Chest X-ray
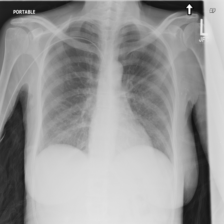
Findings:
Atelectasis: negative
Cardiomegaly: negative
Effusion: negative
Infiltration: negative
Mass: negative
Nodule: negative
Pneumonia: negative
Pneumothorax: negative
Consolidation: negative
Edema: negative
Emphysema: negative
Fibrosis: negative
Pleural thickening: negative
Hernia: negative